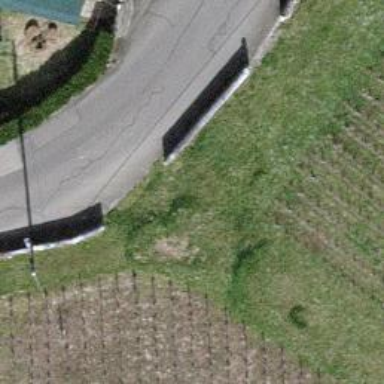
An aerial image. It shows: Wall barrier.